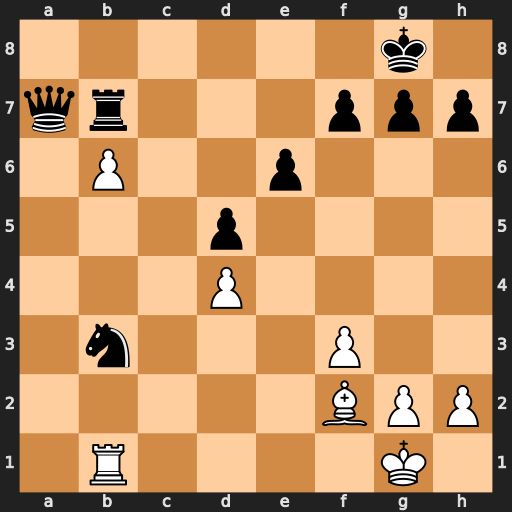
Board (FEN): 6k1/qr3ppp/1P2p3/3p4/3P4/1n3P2/5BPP/1R4K1
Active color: w
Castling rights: -
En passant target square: -
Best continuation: bxa7 Rxa7 Rxb3 Ra1+ Be1